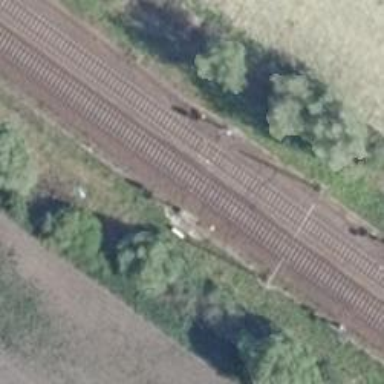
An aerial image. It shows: Railway signal.